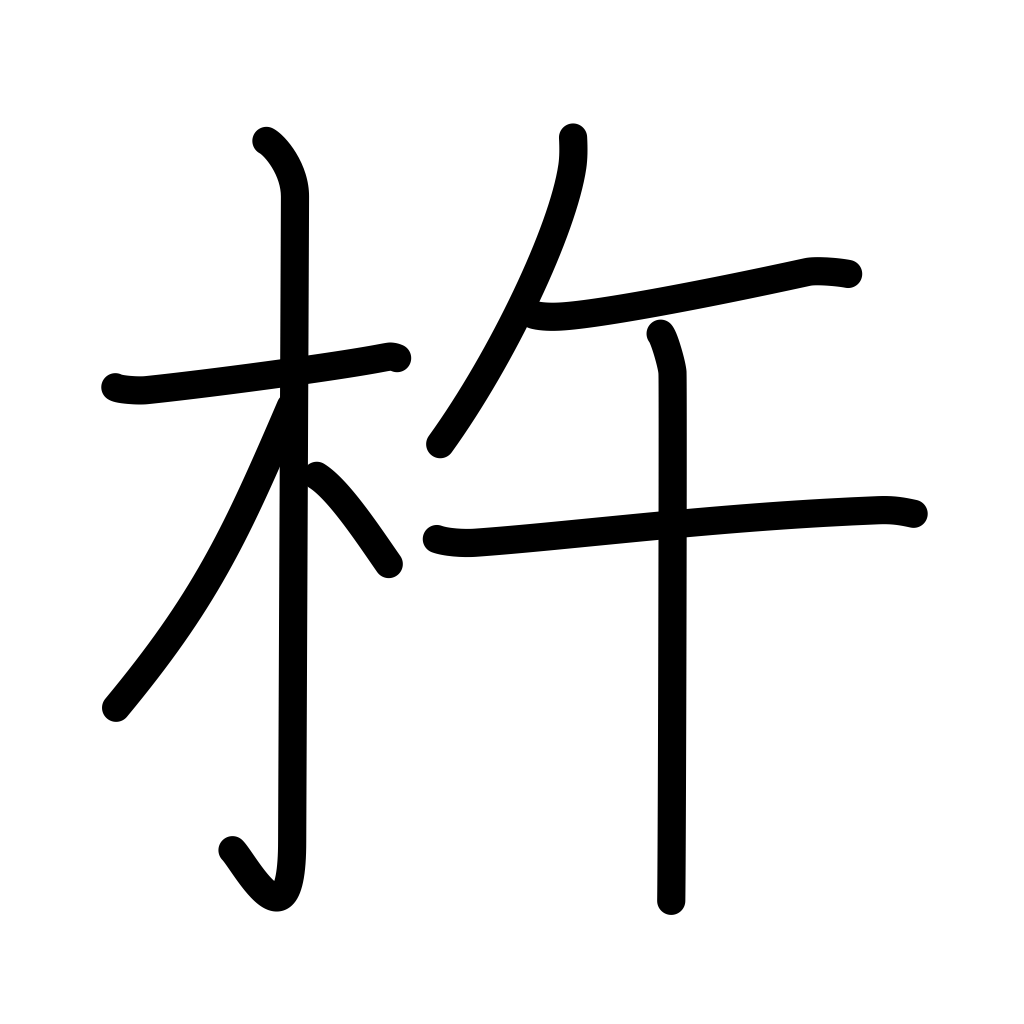
Meaning: wooden pestle